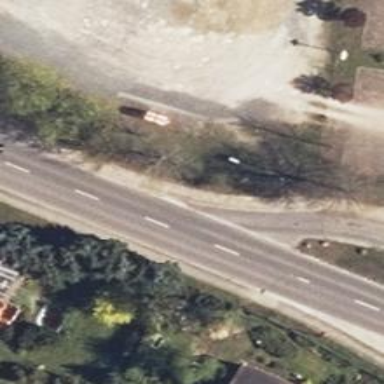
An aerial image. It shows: Secondary road with asphalt surface.